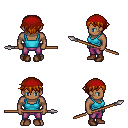
a pixel art fantasy rpg character, male body template, human, dark skin, teal pirate shirt, magenta pants, brunette short bangs hairstyle, red bandana, brown shoes, spear, four views (front, back, left, right), 2x2 character sprite sheet, small pixel art, hard edges, no anti-aliasing